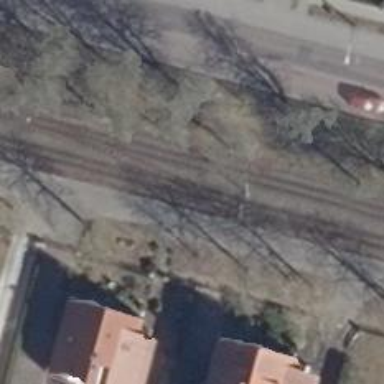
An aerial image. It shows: Tram railway with contact lines for electrification.